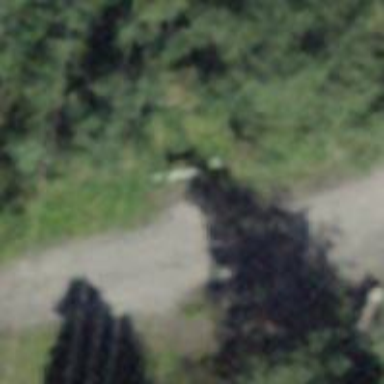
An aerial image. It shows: Grassy track.